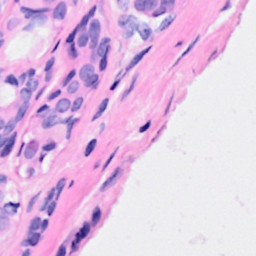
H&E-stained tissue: Breast